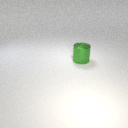
large green metal cylinder